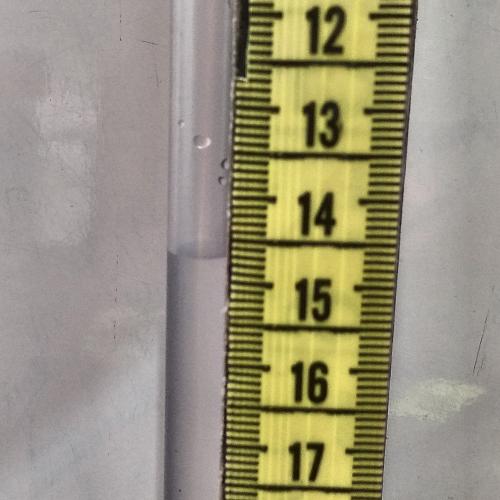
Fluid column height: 14.7 cm